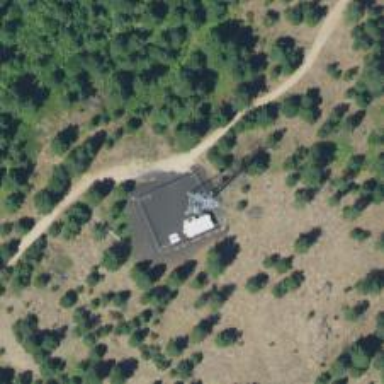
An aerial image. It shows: Communication tower.